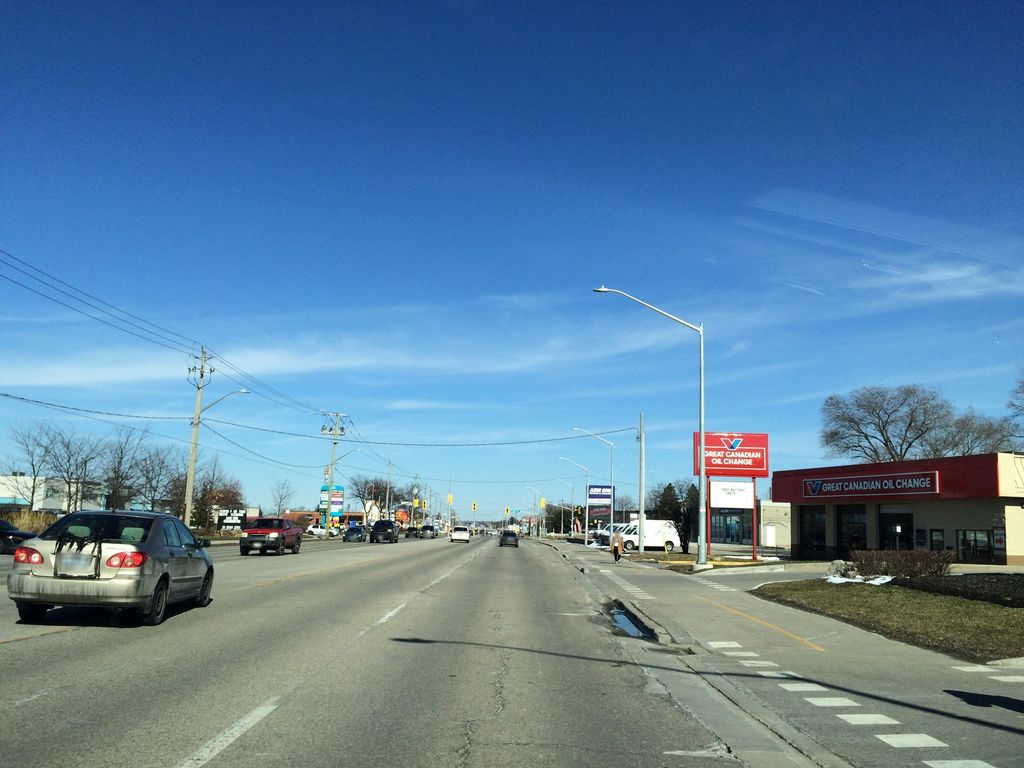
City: kitchener-waterloo